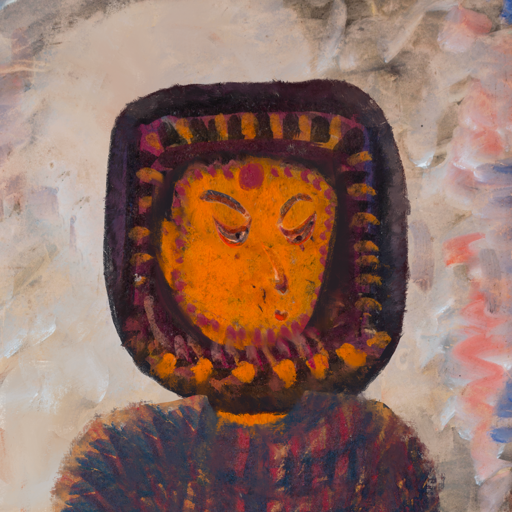
Background: Roy_Bahadur, Head And Neck Side: Doll_w_Hair, Face Side: Hypocrite, Bust: In_The_Sun, Hair Side: Blank, Head Accessory: Blank, Second Necklace: Blank, Necklace: Blank, Baby: Blank